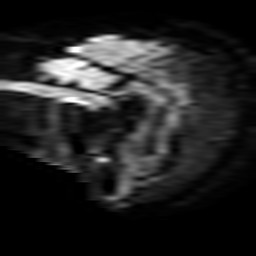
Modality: TRACE
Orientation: sagittal
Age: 63
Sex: male
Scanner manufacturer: philips
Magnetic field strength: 3 T
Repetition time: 3.341 s
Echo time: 0.076 s